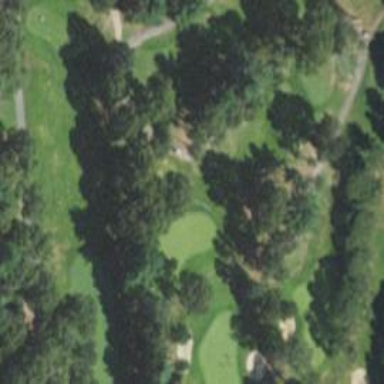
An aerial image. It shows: View of golf hole.